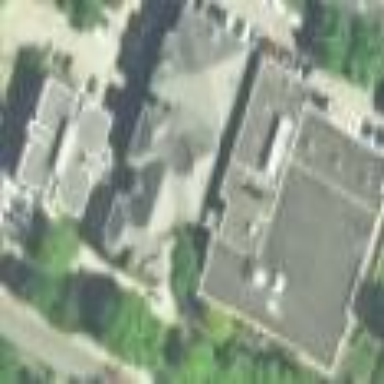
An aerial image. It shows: School building or complex.